Question: Here's what happens. I'm using Vim + LaTeX-Suite to edit TeX files in Vim. This could be in the Terminal or in MacVim.
I happily
'''
Insert lots of $\LaTeX \commands$ etc. I love using the $ackslash$.
'''
TeX works great. No problem.
Then I go and open up a .R file in the same window (different tab). R-Plugin for Vim uses the '<Leader>' key (mapped to '\' as per usual) to execute commands, e.g. I type '\sa' to send the selection to R and execute and move the window down. Life is nice.
Problem: even though while editing an R file, Vim is nice enough not to bug me in insert mode when I type '\', for some reason when I switch back to the tab to edit the TeX file, then type '\' in insert mode, it moves the cursor of the '\' and pauses as though waiting for the rest of the command, before then re-moving to the right of the '\' and moving on as I type.
Below shows what happens from typing '\' in insert mode; obviously I could reproduce this by moving the cursor to the left with the arrow keys, but that's not how this happened--the cursor just moves left for a split second as though waiting for the R command to finish being input.

So: how can I stop the annoying behavior in the TeX file insert mode, without sacrificing other functionality? Note, (a) I don't expect mapping '<Leader>' to a different key to help since then that key will just have the same left-cursor-move problem in TeX; (b), I like the leader as '\' anyway so I don't want to change it.
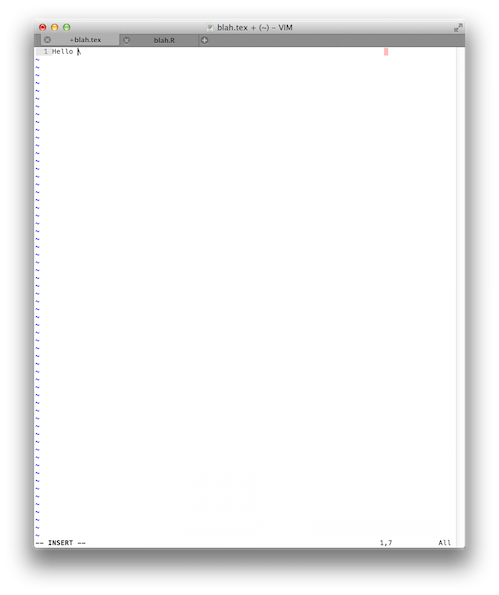
Answer: Put this line in your vimrc (requires Vim-R-plugin >= 0.9.9.2):
'''
let g:vimrplugin_insert_mode_cmds = 0
'''
If the problem persists, you can do the following in Normal mode to know what are the keyboard shortcuts in Insert mode:
:imap